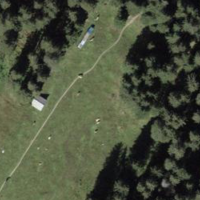
EUNIS habitat code: 43
Species observed at this site:
Eristalis tenax
Lophophanes cristatus
Mesembrina meridiana
Helix pomatia
Vaccinium myrtillus
Phyteuma betonicifolium
Panorpa communis